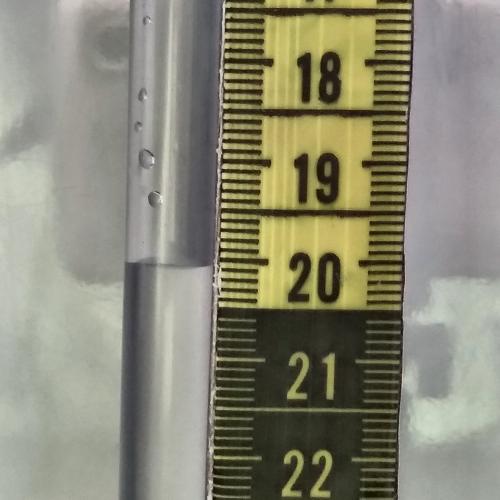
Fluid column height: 20.0 cm